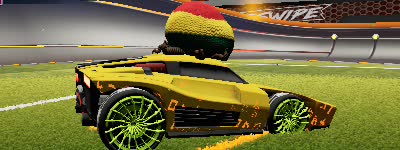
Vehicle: breakout